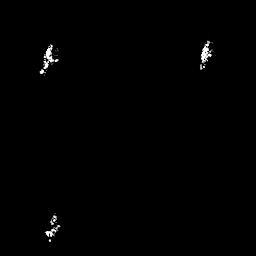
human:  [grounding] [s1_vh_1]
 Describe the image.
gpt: In the satellite image, there is  <ref>1 small ship </ref> <box>[[16, 85, 23, 94, 0]]</box> located at bottom left,  <ref>1 medium ship </ref> <box>[[14, 18, 21, 30, 0]]</box> located at top left,  <ref>1 medium ship </ref> <box>[[76, 16, 83, 28, 0]]</box> located at top right.